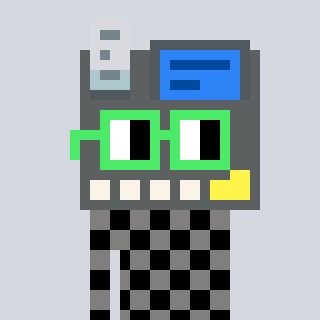
a pixel art character with square light green glasses, a cash register-shaped head and a bluegrey-colored body on a cool background